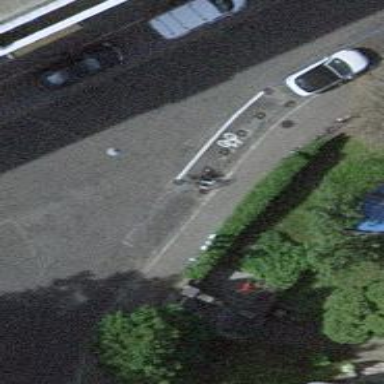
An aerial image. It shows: Bicycle parking area with bollards.